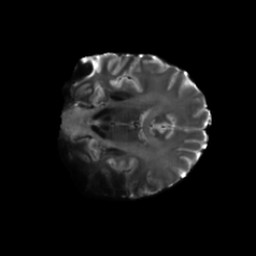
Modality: T2w
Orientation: coronal
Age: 24
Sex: female
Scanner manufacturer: siemens
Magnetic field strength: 6.98 T
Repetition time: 7.776 s
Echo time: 0.076 s